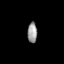
Tissue: prostate
Cell type: Myeloid cells
Senescence score: 0.2505
Nuclear area (px): 193
Mean DAPI intensity: 152.14